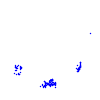
Particle: pion